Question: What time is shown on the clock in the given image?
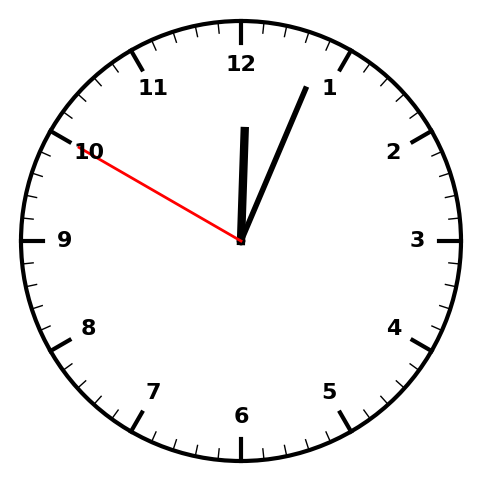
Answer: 12:03:50